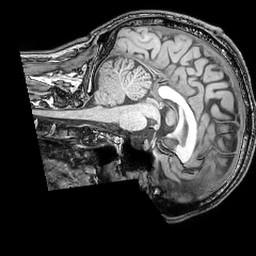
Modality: T1w
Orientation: sagittal
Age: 39
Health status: ill
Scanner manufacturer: philips
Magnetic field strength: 3 T
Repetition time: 0.007 s
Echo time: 0.003501 s